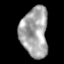
Tissue: lung
Cell type: Others
Senescence score: 0.1834
Nuclear area (px): 1339
Mean DAPI intensity: 165.373